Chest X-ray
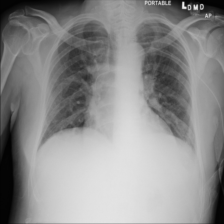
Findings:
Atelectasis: negative
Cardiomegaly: negative
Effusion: negative
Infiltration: negative
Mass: negative
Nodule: negative
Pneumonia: negative
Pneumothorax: negative
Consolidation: negative
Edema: negative
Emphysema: negative
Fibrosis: negative
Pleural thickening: negative
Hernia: negative